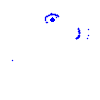
Particle: kaon